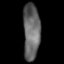
Tissue: lung
Cell type: T cells
Senescence score: 0.189
Nuclear area (px): 931
Mean DAPI intensity: 101.816